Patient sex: M
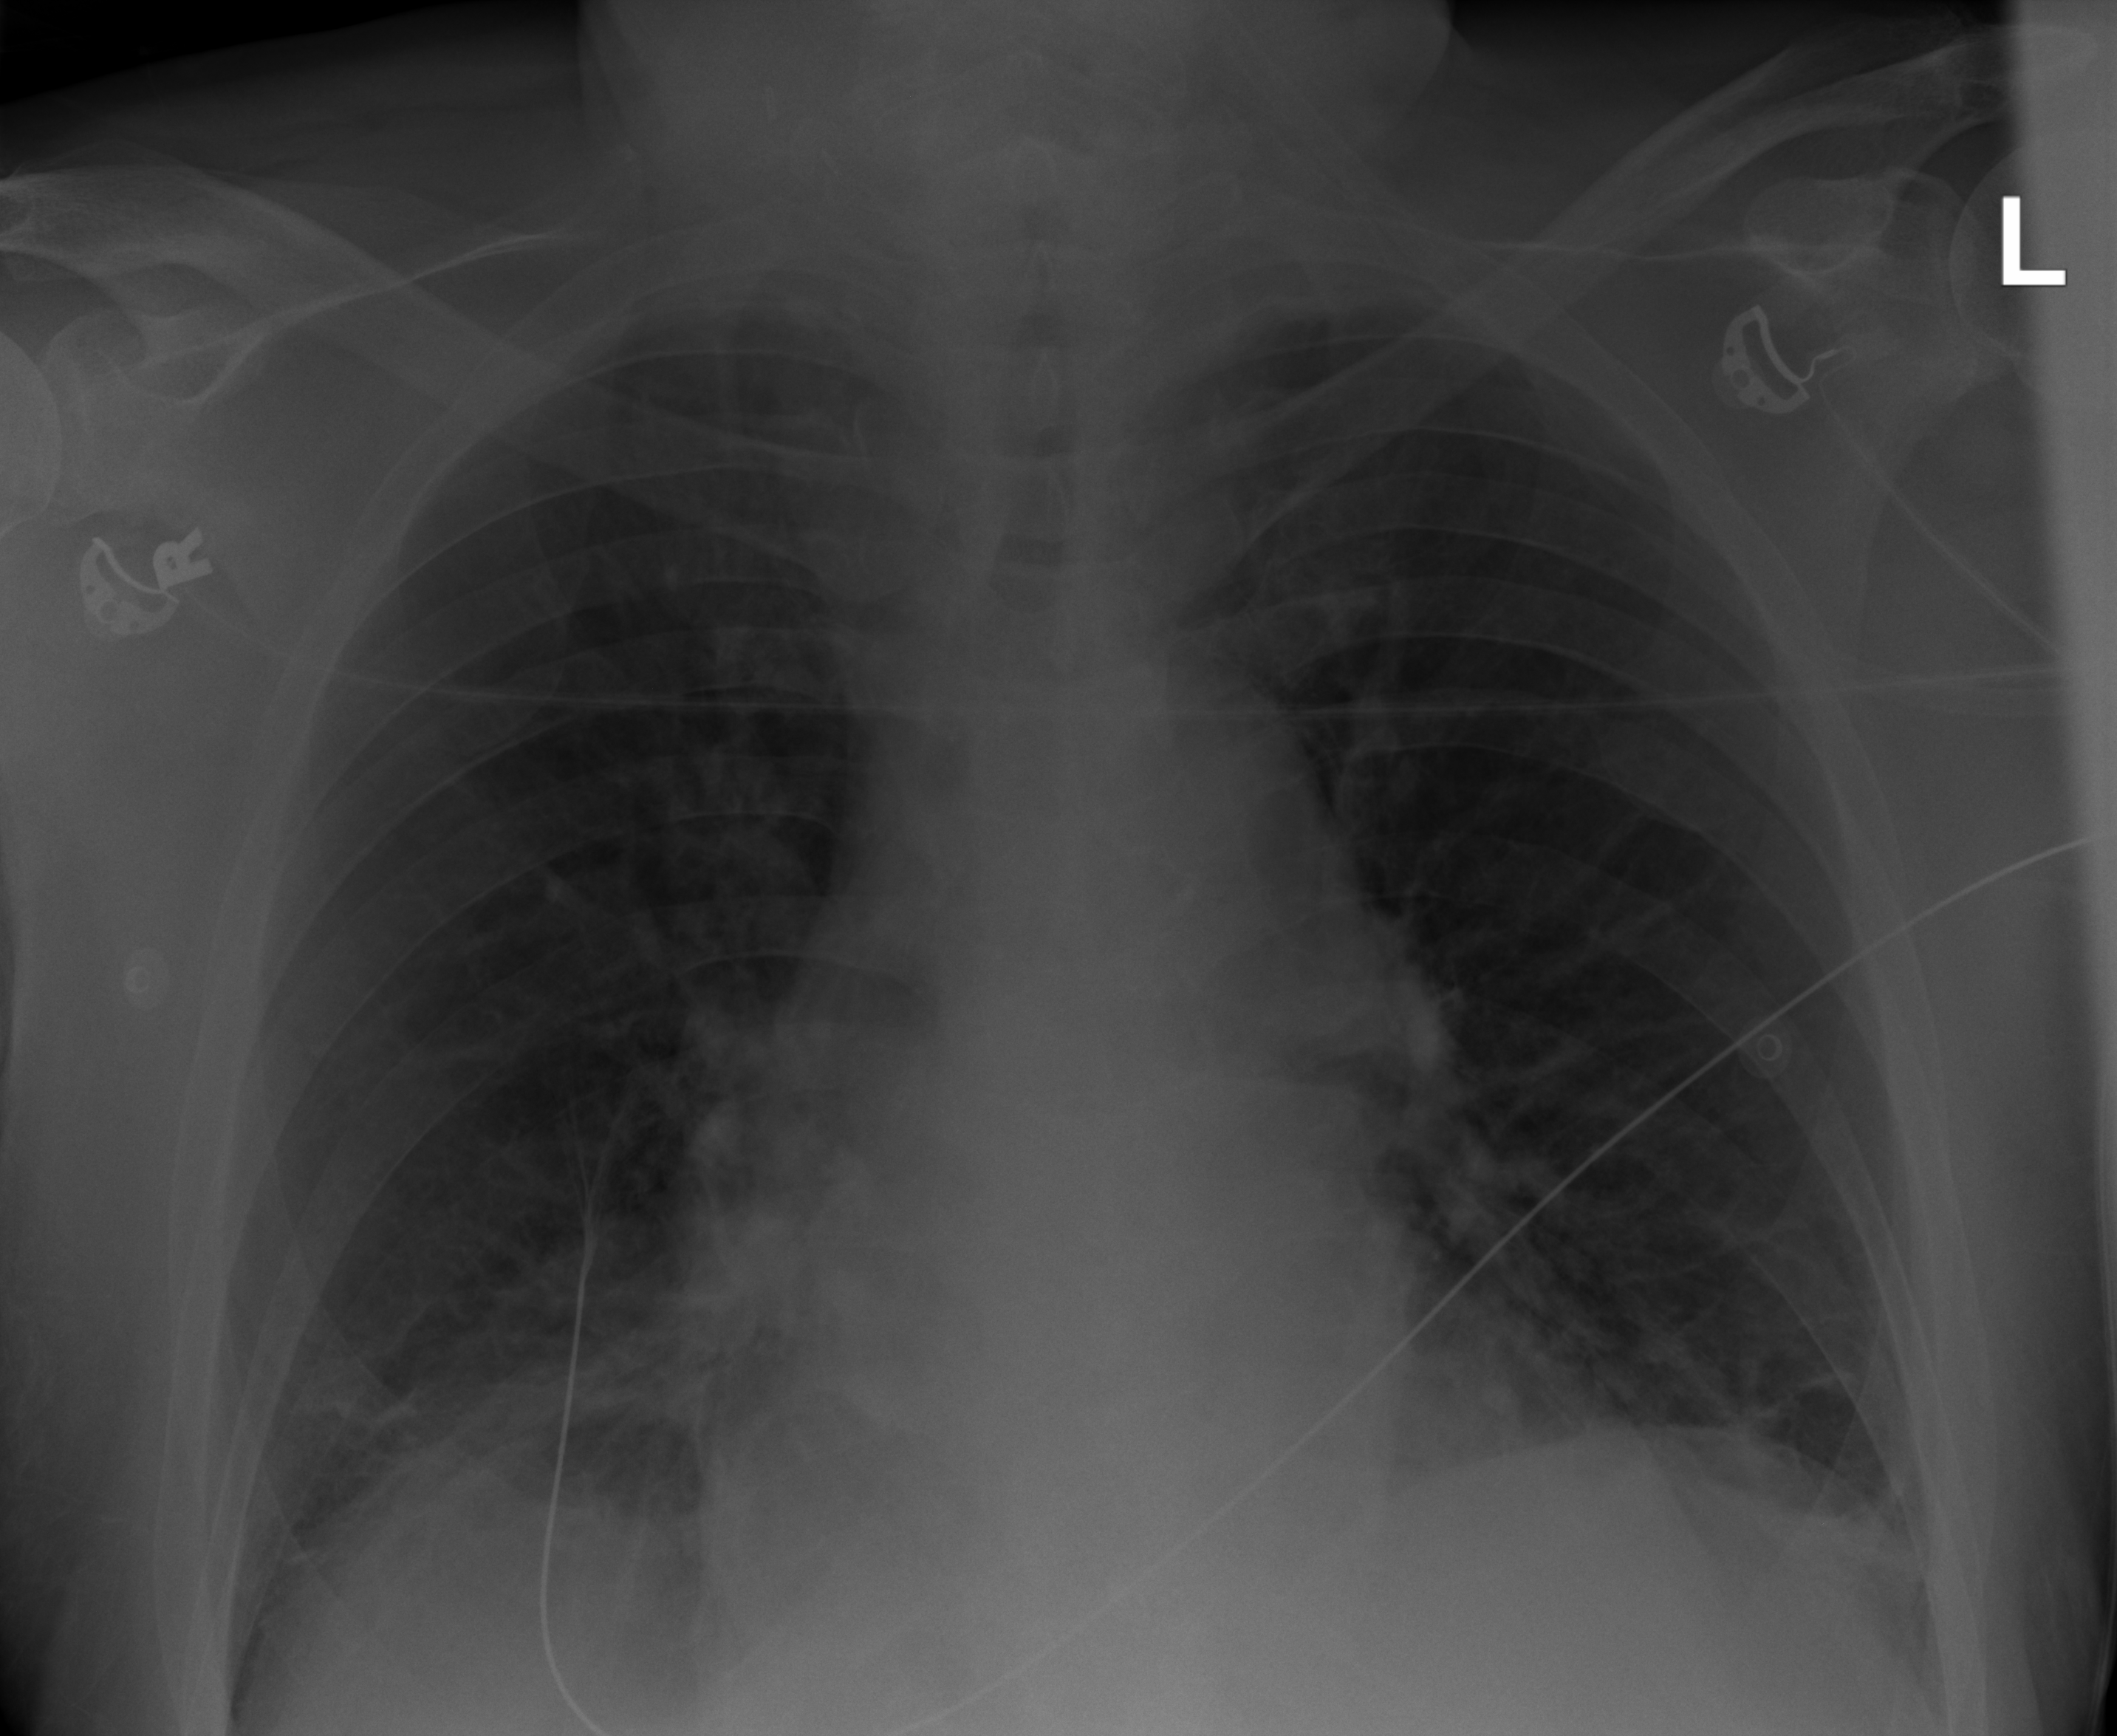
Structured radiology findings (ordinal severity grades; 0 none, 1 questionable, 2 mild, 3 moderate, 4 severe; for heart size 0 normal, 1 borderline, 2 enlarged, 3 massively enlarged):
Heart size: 2
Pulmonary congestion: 2
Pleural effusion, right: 2
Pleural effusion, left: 2
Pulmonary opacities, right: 2
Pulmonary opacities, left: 2
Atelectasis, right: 2
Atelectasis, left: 2